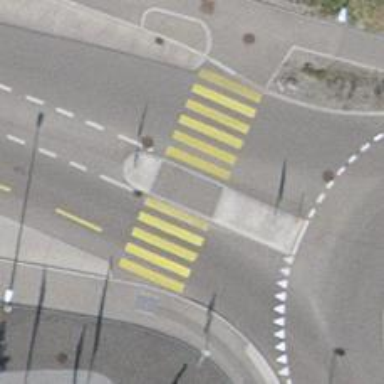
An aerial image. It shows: Marked footway crossing with pedestrian island.